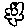
Label: flower